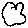
Label: cloud